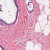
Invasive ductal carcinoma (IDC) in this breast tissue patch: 0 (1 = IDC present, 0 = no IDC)